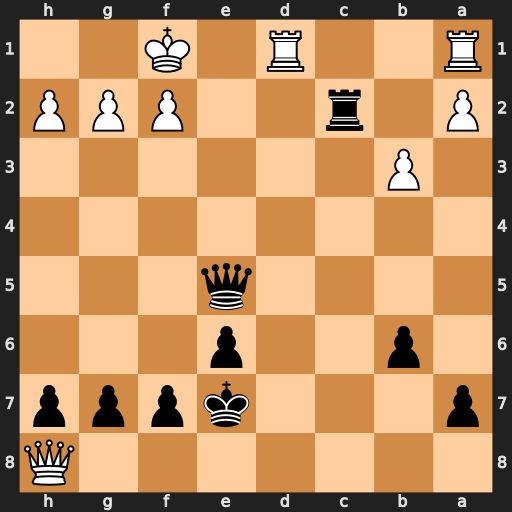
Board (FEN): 7Q/p3kppp/1p2p3/4q3/8/1P6/P1r2PPP/R2R1K2
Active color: b
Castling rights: -
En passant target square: -
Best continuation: Qe2+ Kg1 Qxf2+ Kh1 Qxg2#